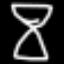
Label: hourglass